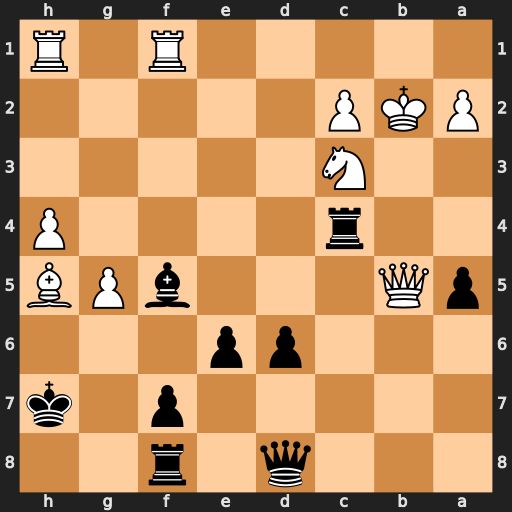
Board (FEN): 3q1r2/5p1k/3pp3/pQ3bPB/2r4P/2N5/PKP5/5R1R
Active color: b
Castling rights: -
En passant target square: -
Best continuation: Rb4+ Qxb4 axb4